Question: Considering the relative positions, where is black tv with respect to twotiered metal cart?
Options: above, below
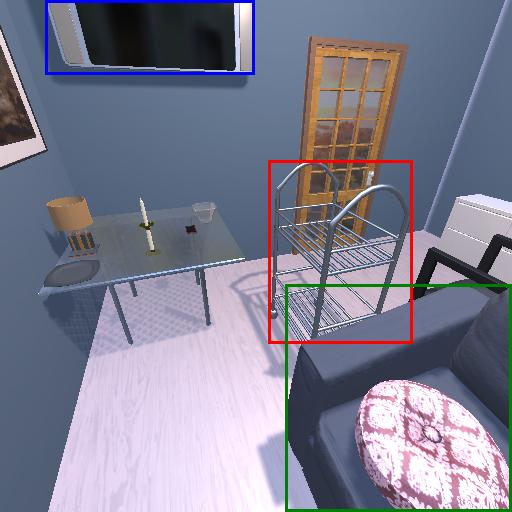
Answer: above